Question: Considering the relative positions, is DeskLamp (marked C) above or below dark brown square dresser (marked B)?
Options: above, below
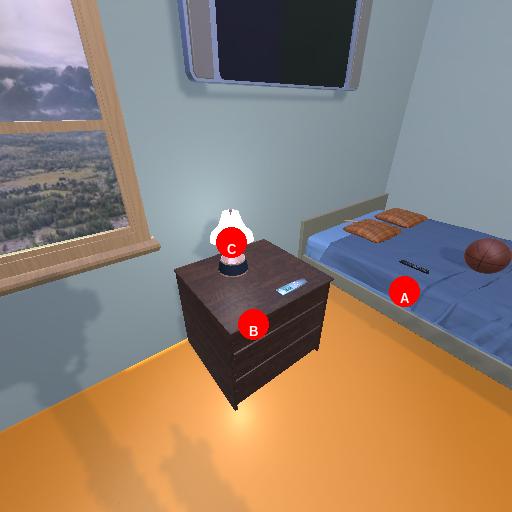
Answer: above